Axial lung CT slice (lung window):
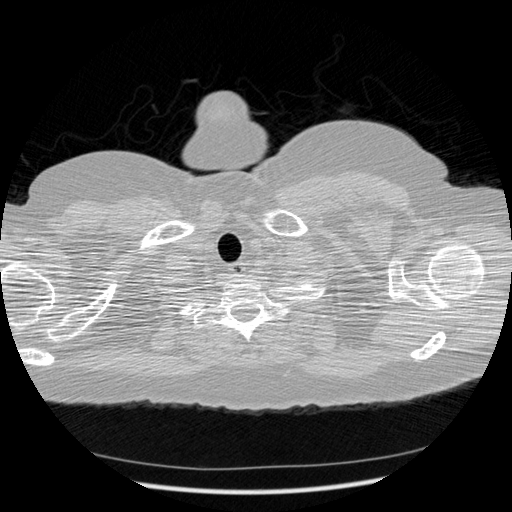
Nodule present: no